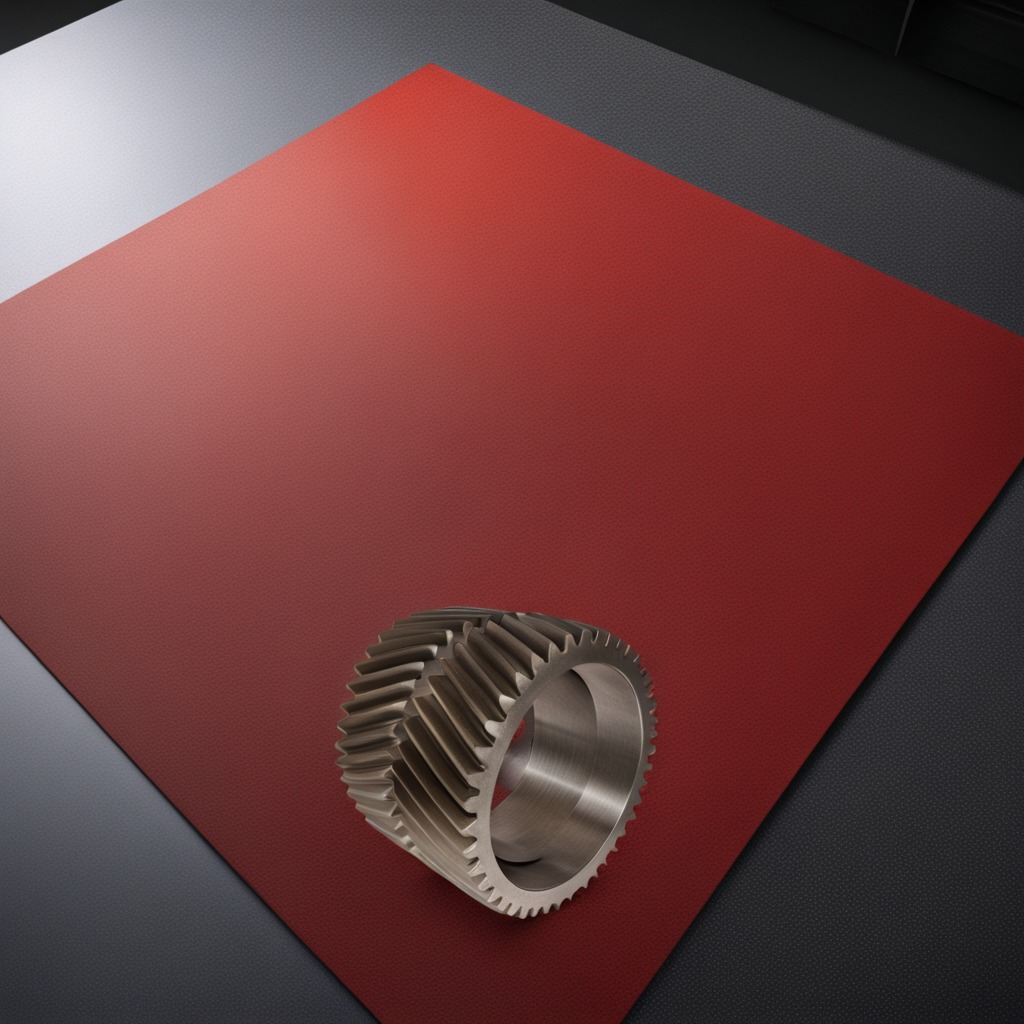
A steel gear with teeth is lying on the granite tabletop.